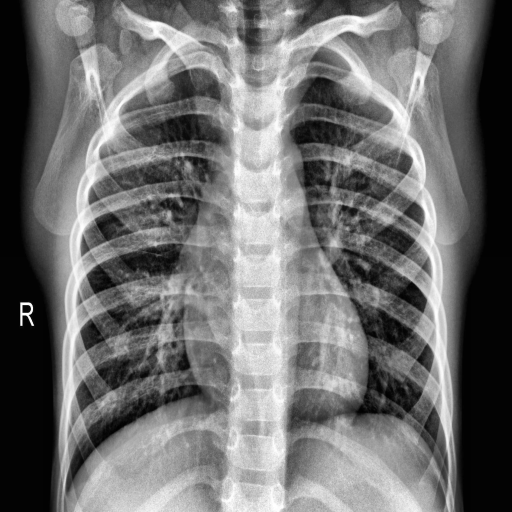
Finding: NORMAL